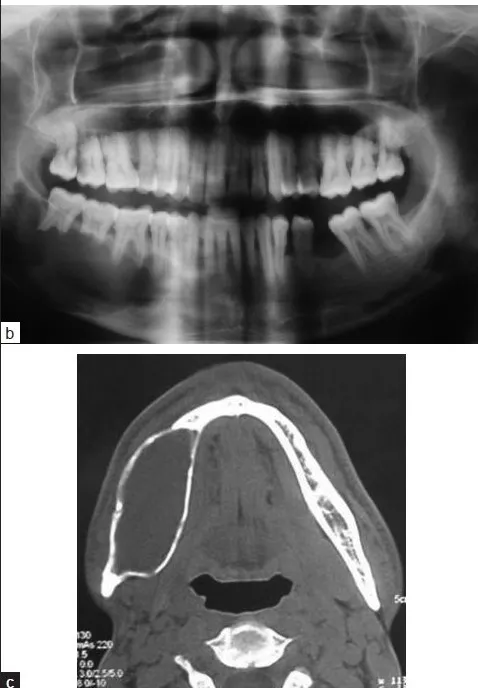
Axial CT image of the mandible showing cortical expansion and thinning.
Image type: radiology (ct)